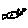
Label: fish